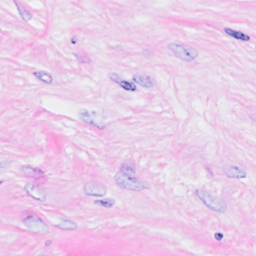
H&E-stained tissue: Breast